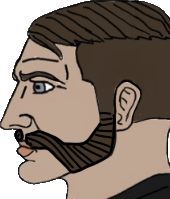
Label: 4_Yes_Chad